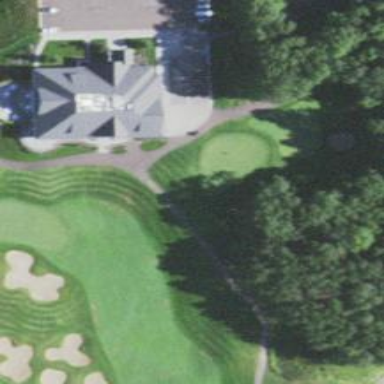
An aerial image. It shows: Service road designated as golf cart path.